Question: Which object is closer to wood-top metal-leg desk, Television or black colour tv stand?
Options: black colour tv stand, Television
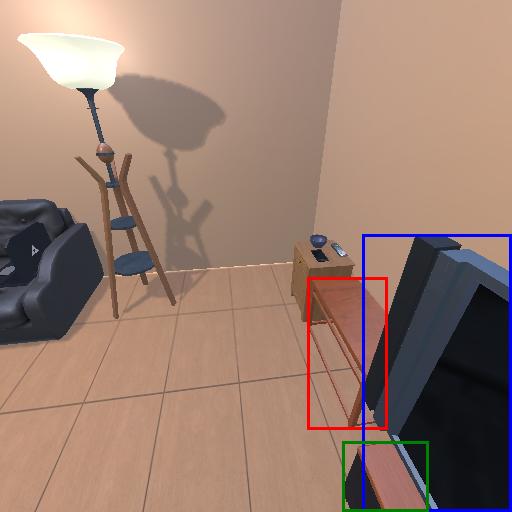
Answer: black colour tv stand